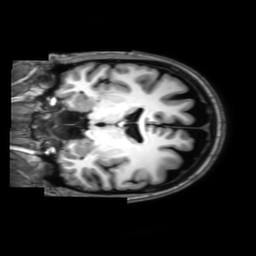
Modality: T1w
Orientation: coronal
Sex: female
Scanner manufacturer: philips
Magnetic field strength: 3 T
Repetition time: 0.0123 s
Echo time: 0.003475 s